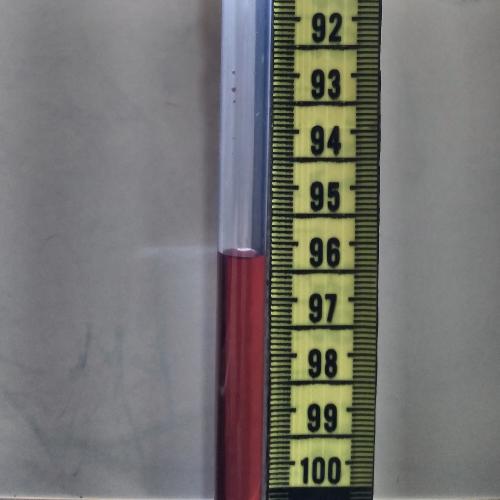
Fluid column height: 96.3 cm